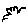
Label: bird